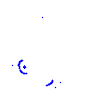
Particle: proton